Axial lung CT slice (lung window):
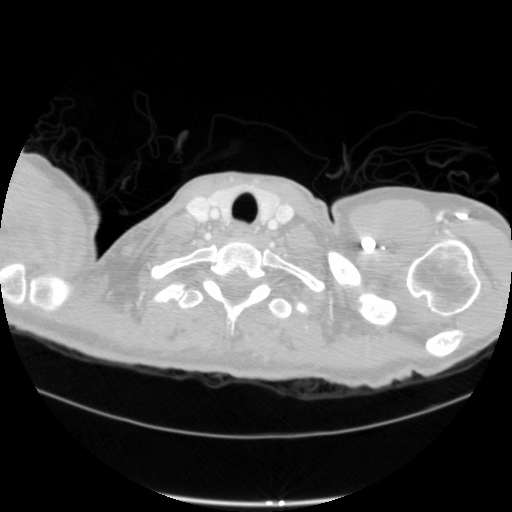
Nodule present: no